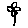
Label: flower